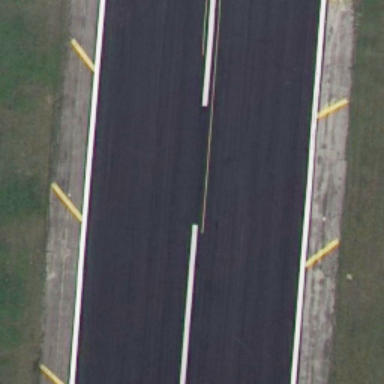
It is a straight runway with some mark lines on it .